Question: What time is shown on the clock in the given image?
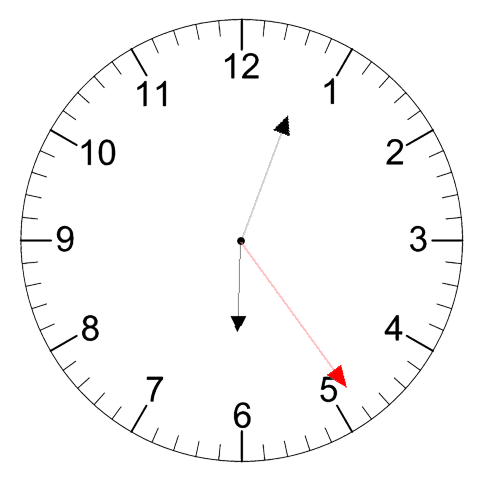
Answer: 06:03:24